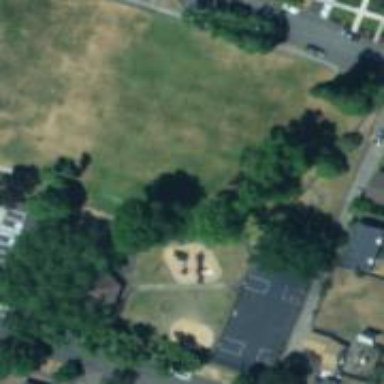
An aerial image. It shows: Lovely park for leisure and relaxation.